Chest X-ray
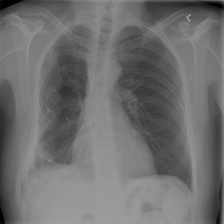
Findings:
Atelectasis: negative
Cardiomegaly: negative
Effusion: negative
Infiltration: negative
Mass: negative
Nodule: negative
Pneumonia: negative
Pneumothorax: negative
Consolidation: negative
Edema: negative
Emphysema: negative
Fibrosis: negative
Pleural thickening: negative
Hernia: negative